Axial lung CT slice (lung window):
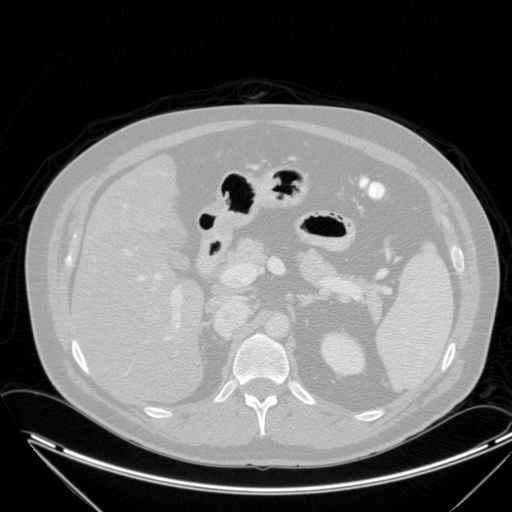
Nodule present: no